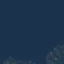
Land use / land cover: SeaLake